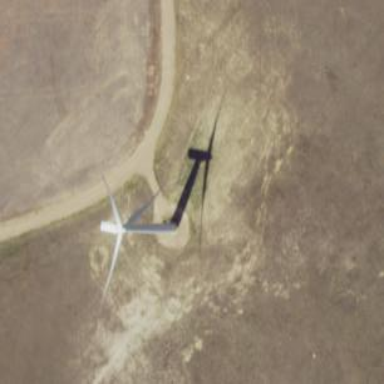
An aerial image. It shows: Wind turbine generator that utilizes wind as its source for generating electricity. It is of the horizontal axis type.